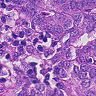
Metastatic tissue present: yes